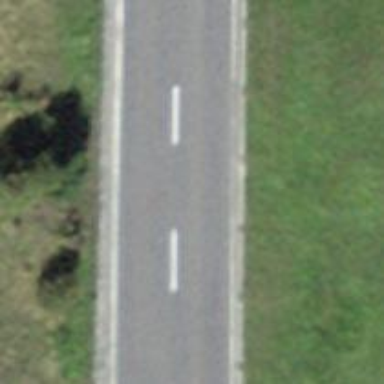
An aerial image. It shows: Primary road with asphalt surface.